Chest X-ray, PA view. Patient: 56 years old, sex F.
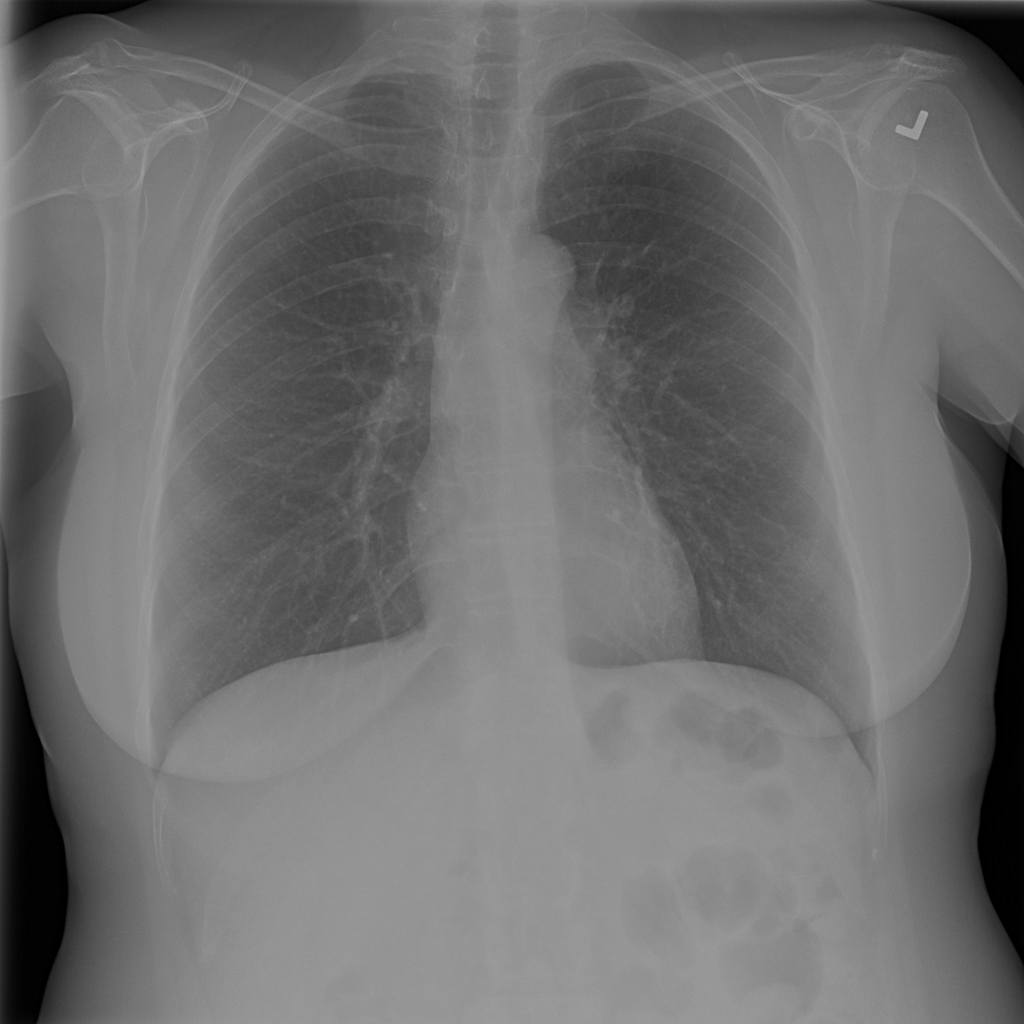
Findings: No Finding